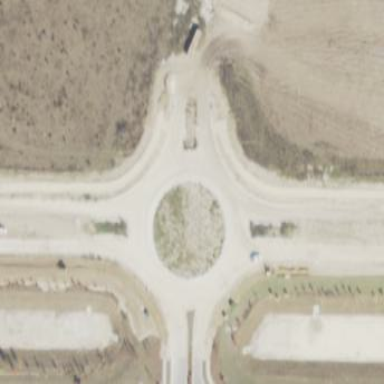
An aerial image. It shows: Circular junction on unclassified road.